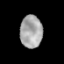
Tissue: prostate
Cell type: T cells
Senescence score: 0.3342
Nuclear area (px): 710
Mean DAPI intensity: 165.827